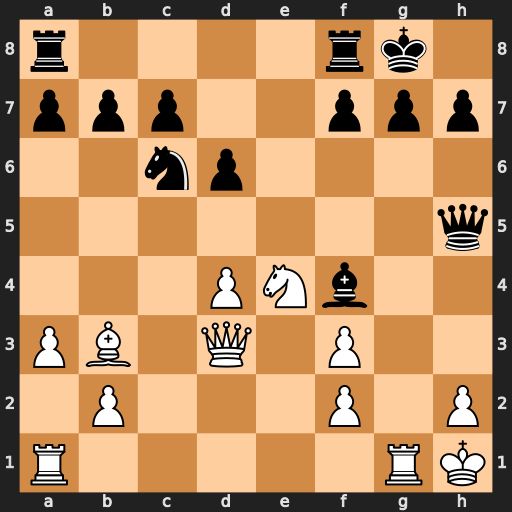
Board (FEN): r4rk1/ppp2ppp/2np4/7q/3PNb2/PB1Q1P2/1P3P1P/R5RK
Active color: w
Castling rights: -
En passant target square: -
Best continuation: Nf6+ Kh8 Nxh5